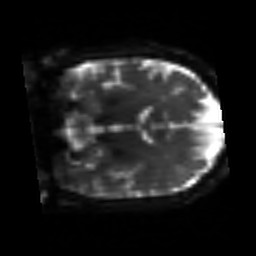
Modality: sbref
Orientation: coronal
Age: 39
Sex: female
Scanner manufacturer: siemens
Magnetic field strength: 3 T
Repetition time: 3.2 s
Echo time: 0.081 s